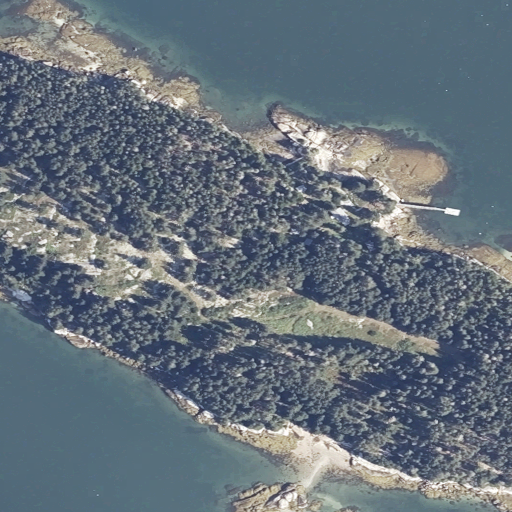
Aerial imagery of island in Maine named Bare Island containing open water, evergreen forest, herbaceous wetlands, shrub, grassland, barren land, and low intensity development